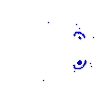
Particle: electron